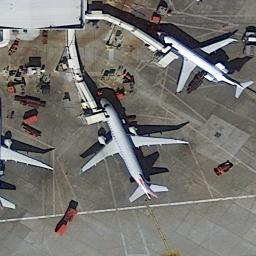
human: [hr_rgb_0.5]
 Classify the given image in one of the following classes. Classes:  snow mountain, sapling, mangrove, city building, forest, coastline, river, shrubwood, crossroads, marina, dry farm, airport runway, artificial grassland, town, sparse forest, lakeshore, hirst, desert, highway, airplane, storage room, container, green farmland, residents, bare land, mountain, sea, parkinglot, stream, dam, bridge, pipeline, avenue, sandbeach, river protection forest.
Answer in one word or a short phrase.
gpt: airplane